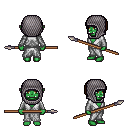
a pixel art fantasy rpg character, female body template, orc, green skin, white robe, teal pants, brown pageboy hairstyle, chain hood, spear, four views (front, back, left, right), 2x2 character sprite sheet, small pixel art, hard edges, no anti-aliasing